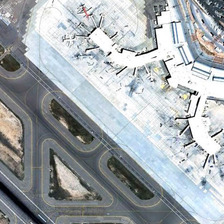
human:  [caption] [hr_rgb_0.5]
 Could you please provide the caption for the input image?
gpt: airport building and airplanes are standing on a white and blue tarmac  adjacent to which is airport flight paths decorated with lawns and wasteland .

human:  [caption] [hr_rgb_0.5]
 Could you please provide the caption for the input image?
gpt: white airport and grey take off runway beside .

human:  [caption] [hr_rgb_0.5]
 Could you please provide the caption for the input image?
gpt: airport building and airplanes are standing on a white and blue tarmac  adjacent to which is airport flight paths decorated with lawns and wasteland .

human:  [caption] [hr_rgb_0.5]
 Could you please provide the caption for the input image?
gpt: the white passenger termial building sits alongside two runways .

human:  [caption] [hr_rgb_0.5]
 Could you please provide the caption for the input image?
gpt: several planes are near a building in an airport with a parking lot and several runways .